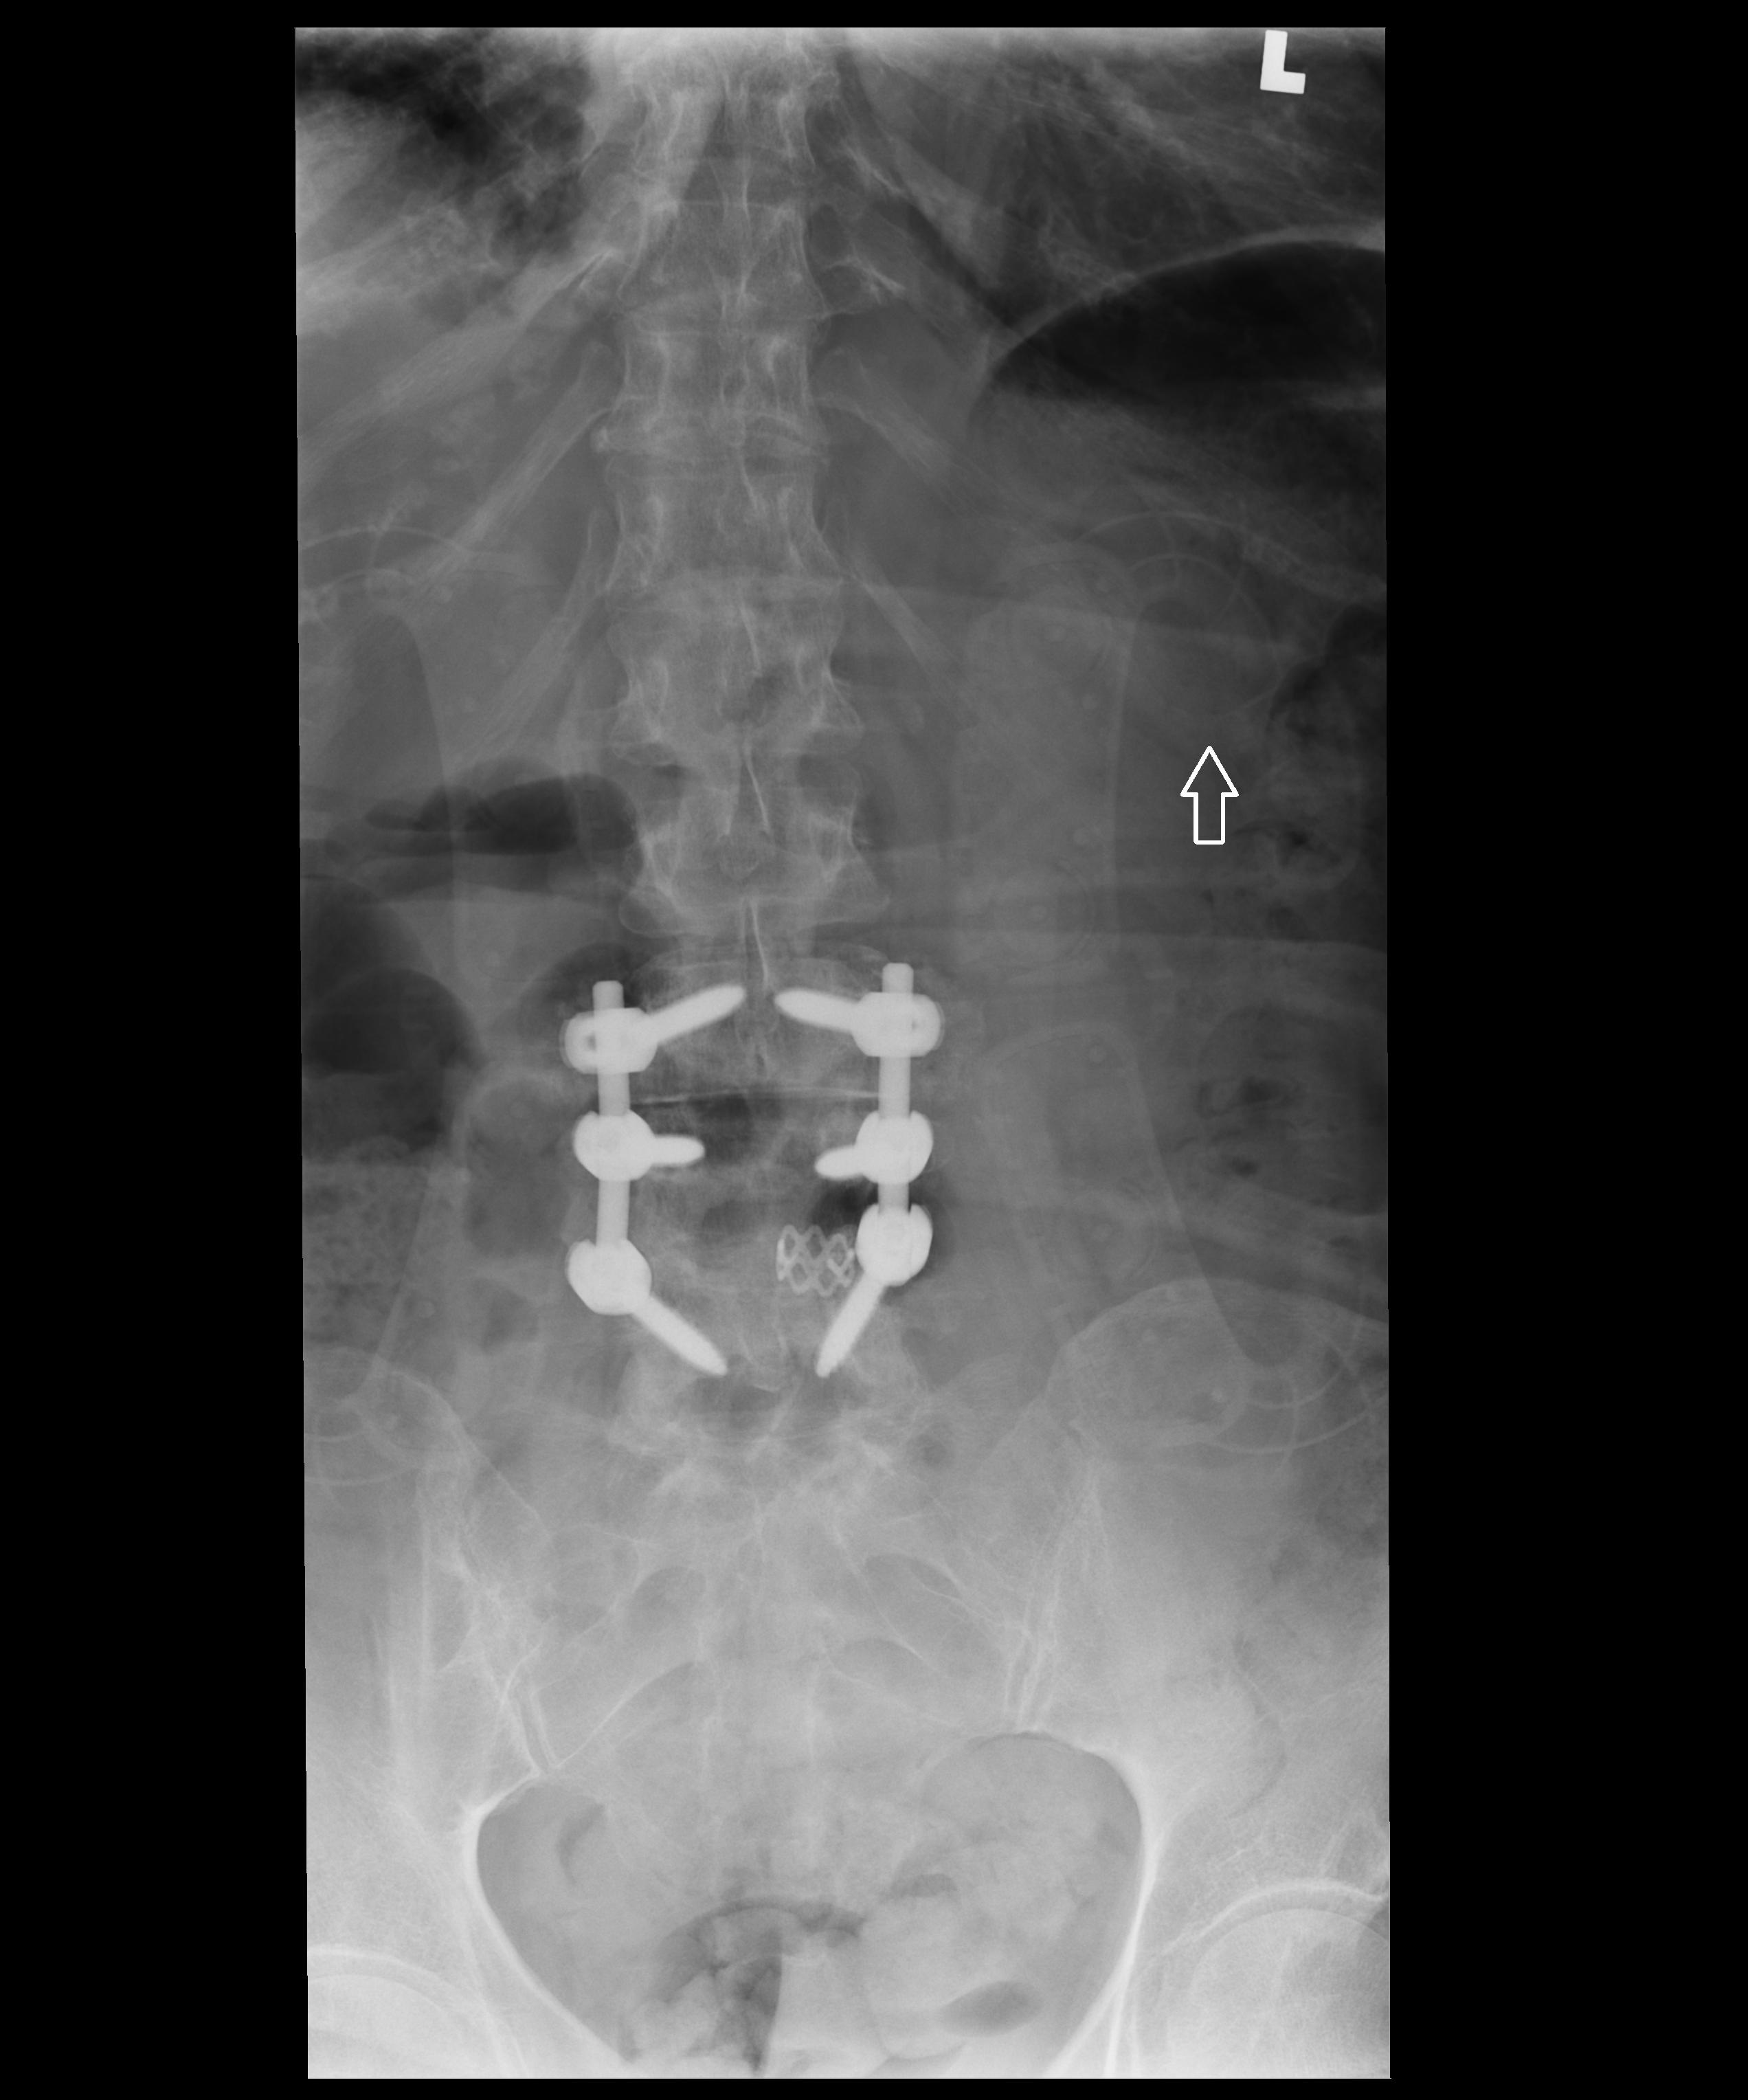
View: AP
Implant manufacturer: Depuy expedium (Synthes)